Field crop: tomato
Growth stage: 1
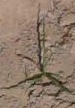
Species: cyperus